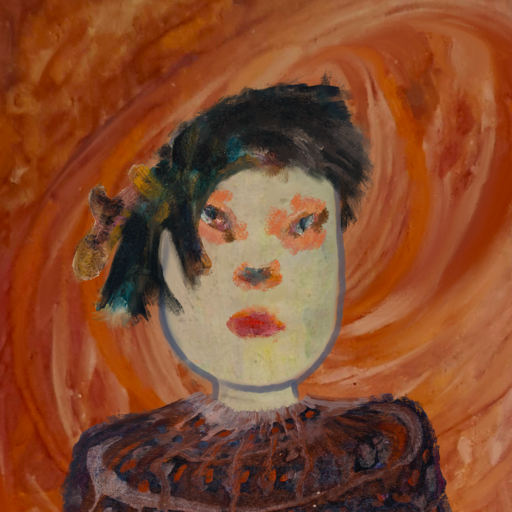
Background: Pious_Lady, Head And Neck Front: Hill_Girl, Face Front: Boggyland, Bust: Hypocrite, Hair Front: Pipe, Head Accessory: Blank, Second Necklace: Blank, Necklace: Blank, Baby: Blank